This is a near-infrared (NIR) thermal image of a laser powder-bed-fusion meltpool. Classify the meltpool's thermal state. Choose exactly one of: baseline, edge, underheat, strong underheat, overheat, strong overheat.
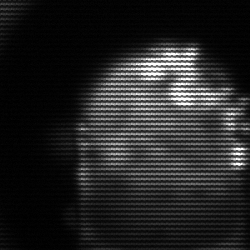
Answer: baseline